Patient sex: M
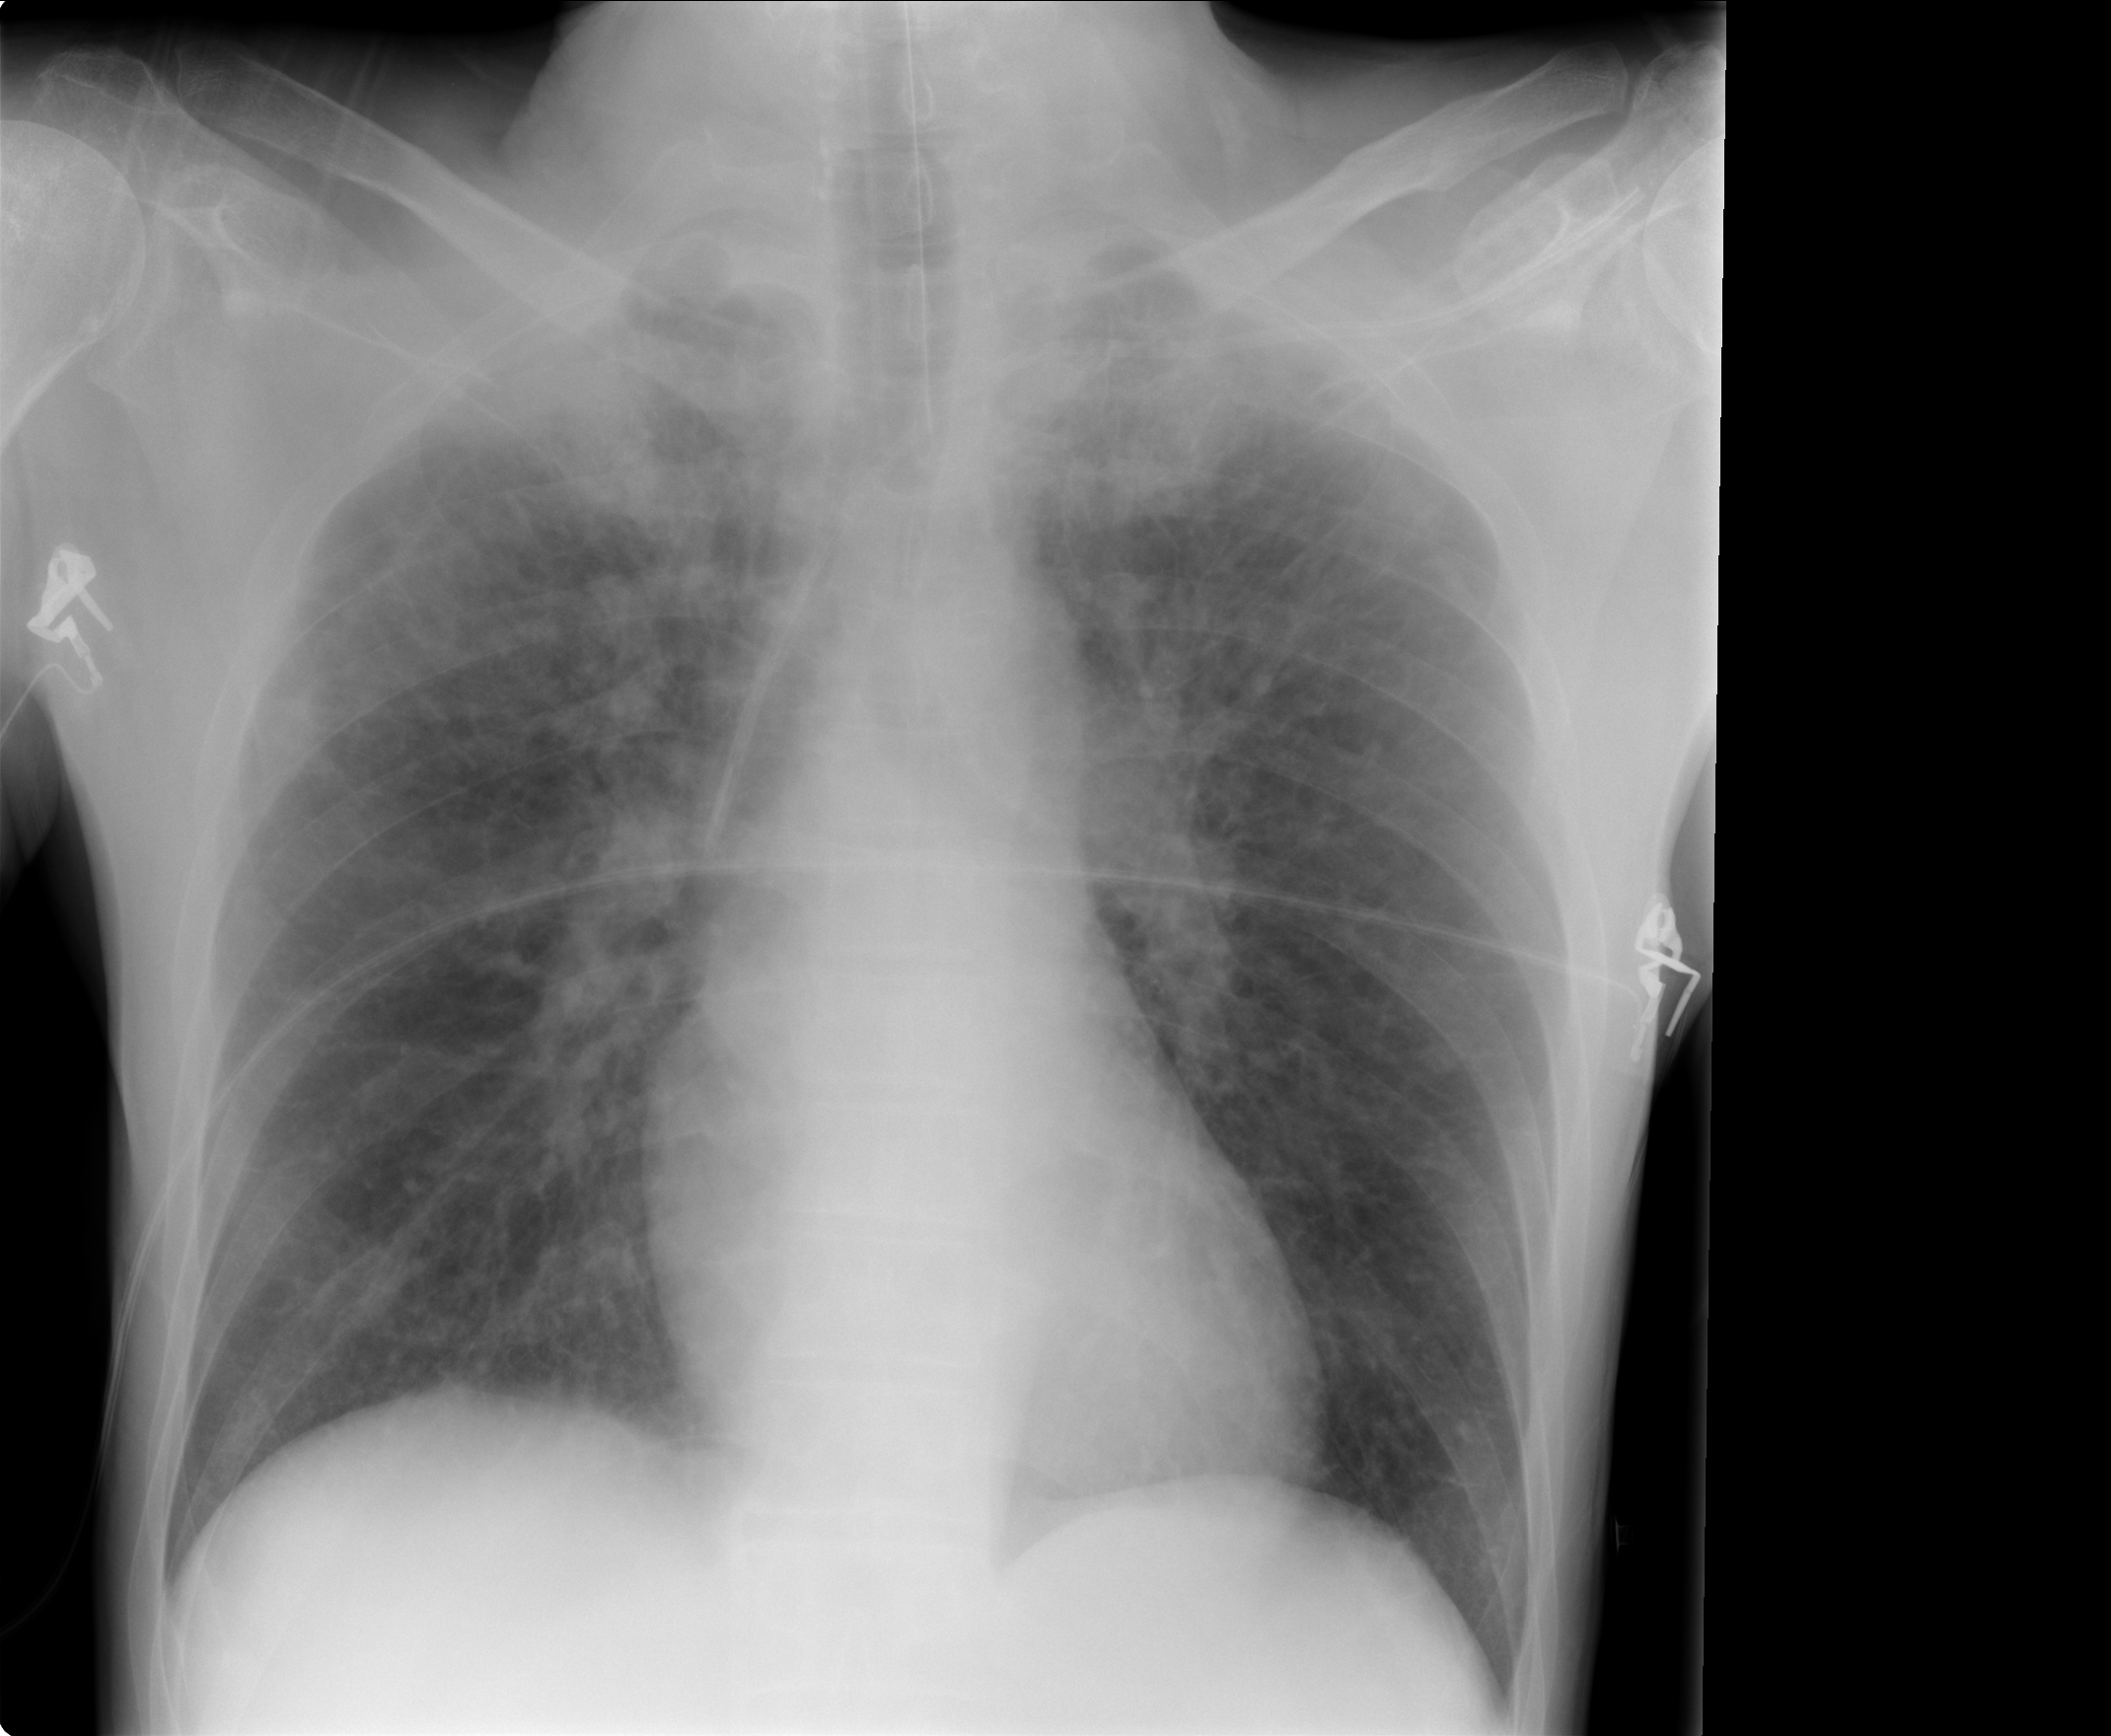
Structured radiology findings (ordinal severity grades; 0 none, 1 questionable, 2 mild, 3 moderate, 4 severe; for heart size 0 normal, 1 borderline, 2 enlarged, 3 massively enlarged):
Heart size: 0
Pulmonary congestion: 2
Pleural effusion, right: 0
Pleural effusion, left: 0
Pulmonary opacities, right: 2
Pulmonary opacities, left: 2
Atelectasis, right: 0
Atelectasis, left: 0